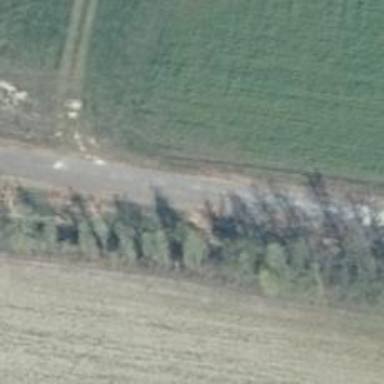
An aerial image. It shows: Concrete service road with grade1 tracktype. It is used for agriculture.